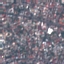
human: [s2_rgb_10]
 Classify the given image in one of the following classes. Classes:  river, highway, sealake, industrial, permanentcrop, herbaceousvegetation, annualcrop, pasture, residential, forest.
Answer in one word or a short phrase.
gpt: Residential